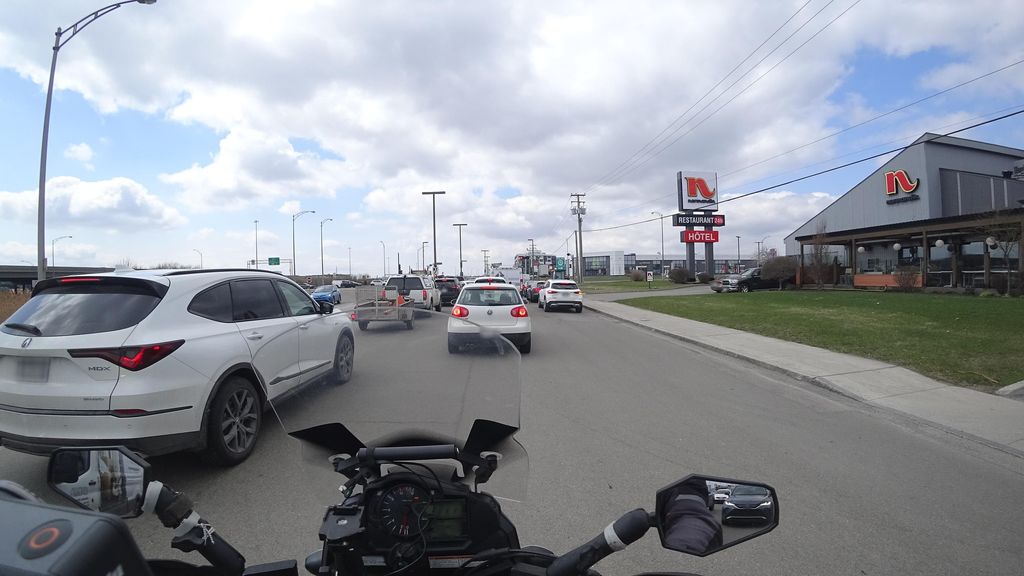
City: quebec_city